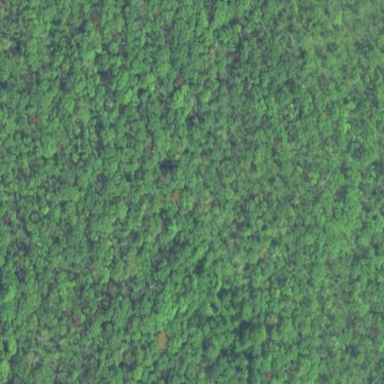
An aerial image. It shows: Mixed woodland area with various types of leaves.